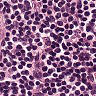
Metastatic tissue present: no